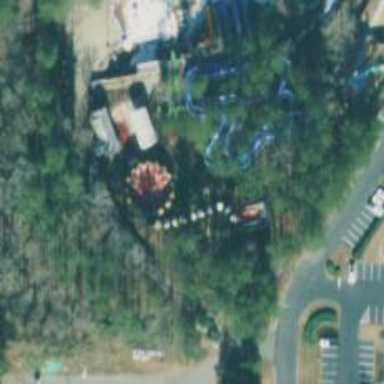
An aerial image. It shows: Water slide attraction.